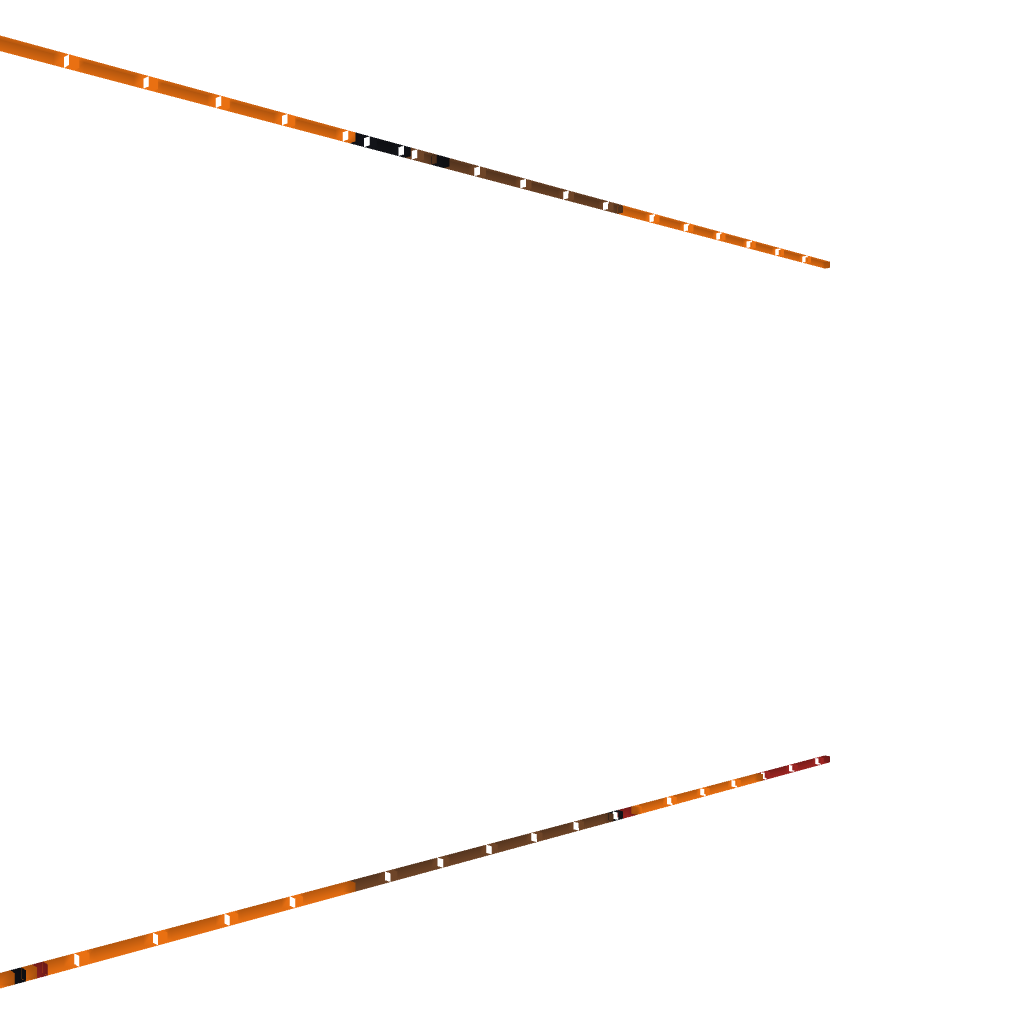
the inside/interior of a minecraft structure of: Galatasaray schematics